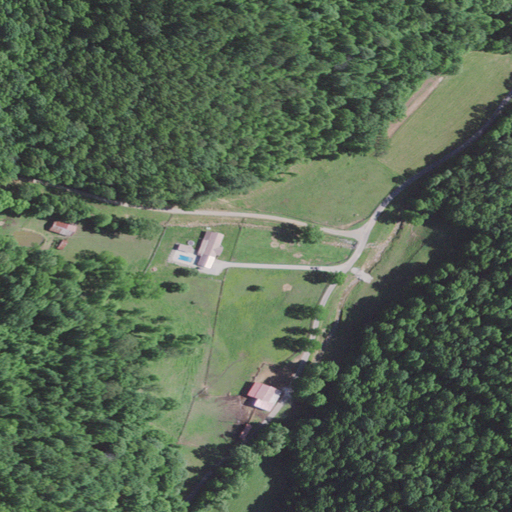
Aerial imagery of valley in Kentucky named Third Hollow containing deciduous forest, pasture, mixed forest, open development, and low intensity development